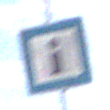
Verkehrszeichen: Informationsstelle
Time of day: Midday
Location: Outdoor (Nature)
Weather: PartlyCloudy
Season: NotSpecified
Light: Natural